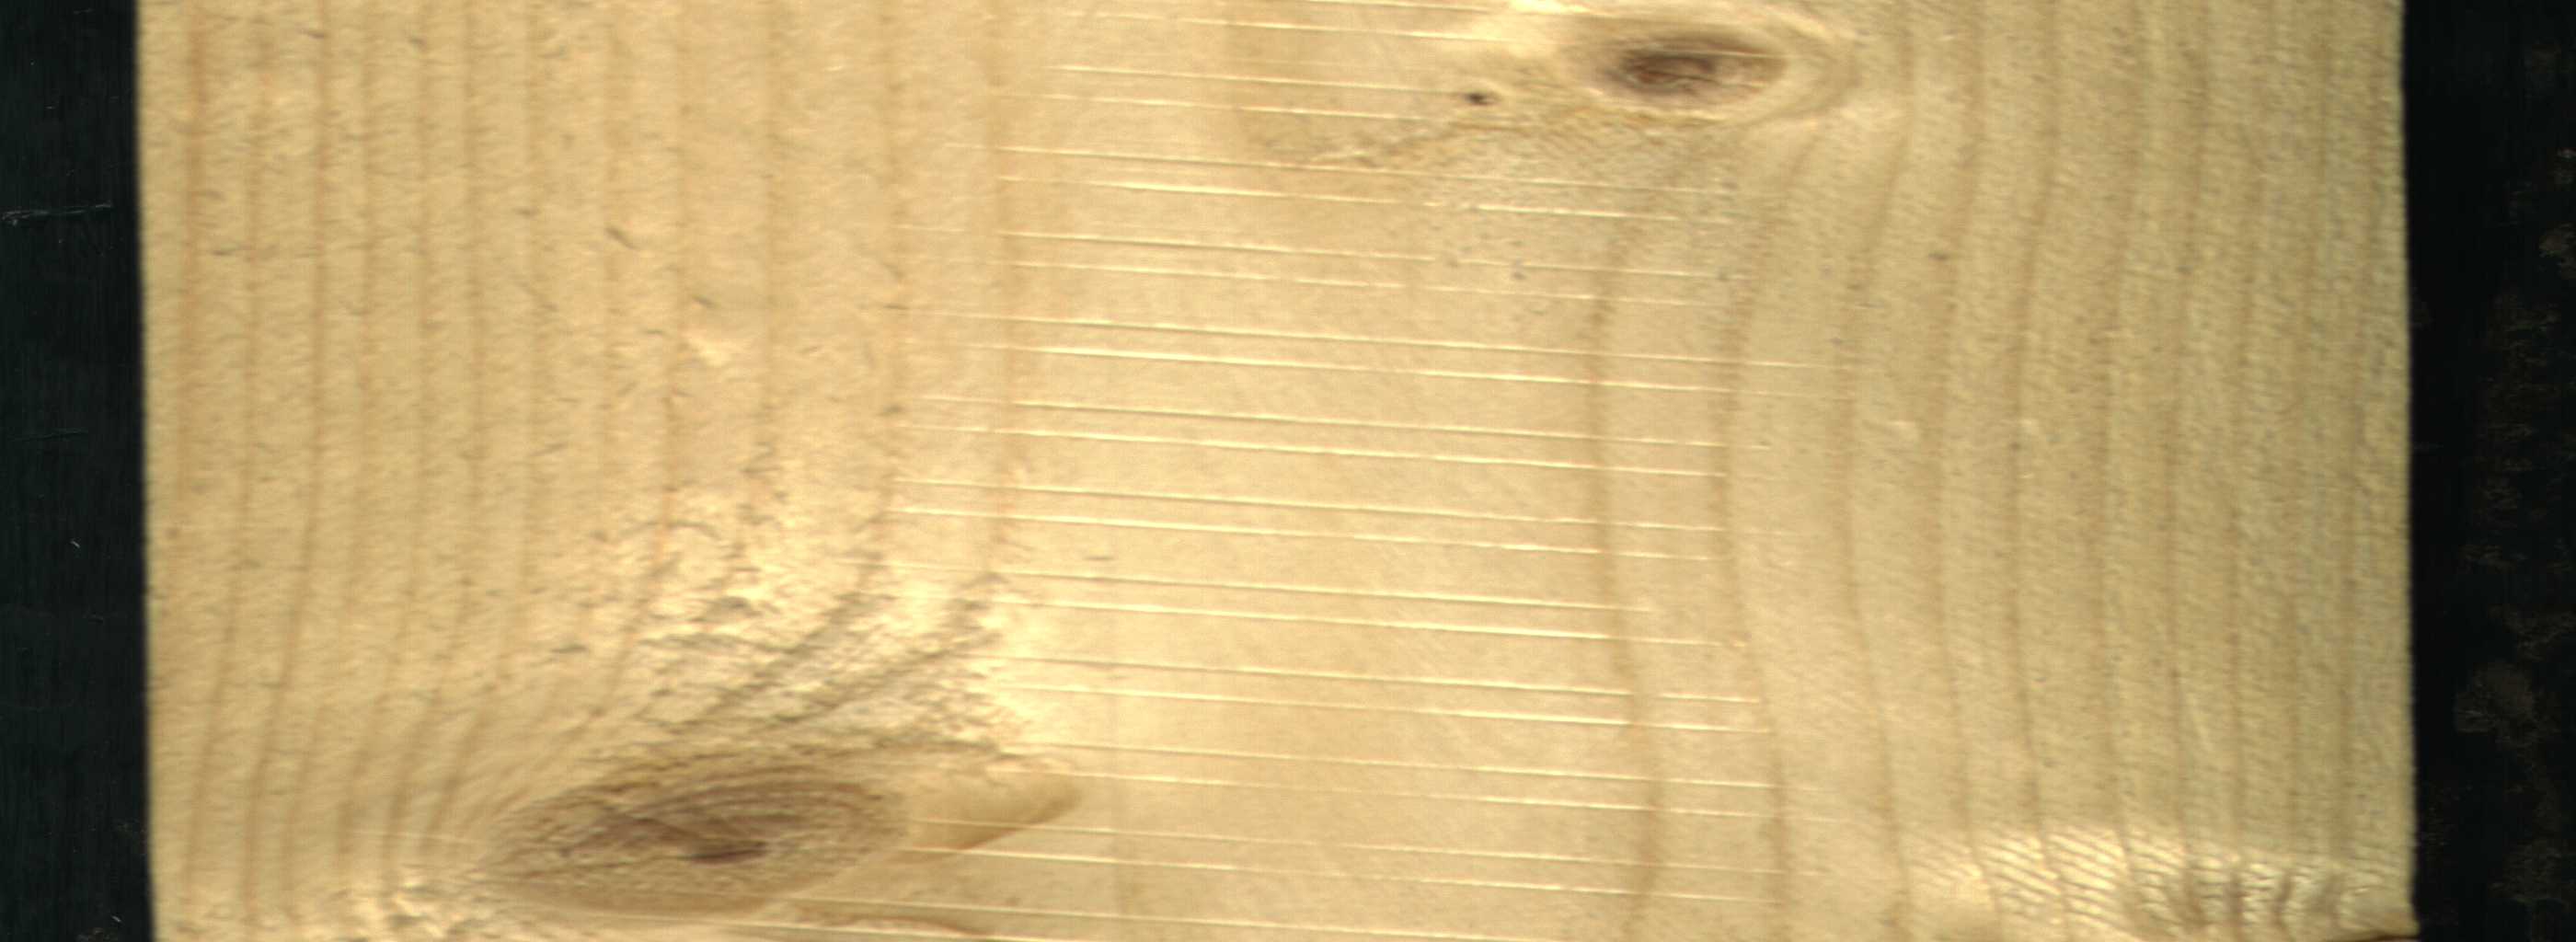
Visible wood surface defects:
knot_with_crack
Live_Knot